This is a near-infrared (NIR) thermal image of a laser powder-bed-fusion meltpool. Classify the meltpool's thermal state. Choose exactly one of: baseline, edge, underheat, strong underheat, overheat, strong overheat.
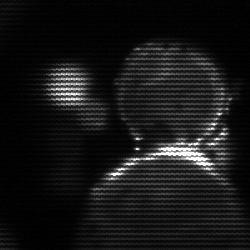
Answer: edge